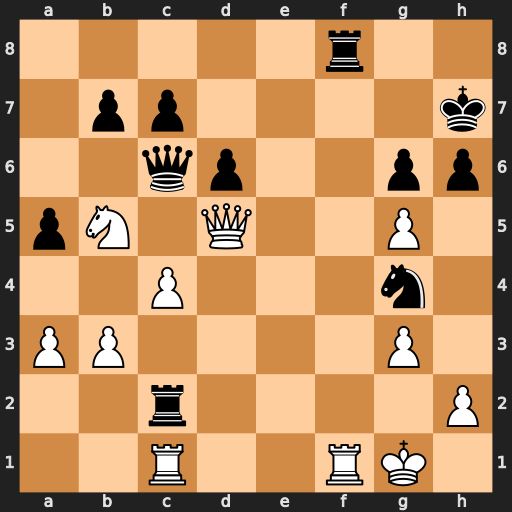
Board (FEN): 5r2/1pp4k/2qp2pp/pN1Q2P1/2P3n1/PP4P1/2r4P/2R2RK1
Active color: w
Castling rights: -
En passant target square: -
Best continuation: Rf7+ Rxf7 Qxf7+